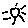
Label: sun